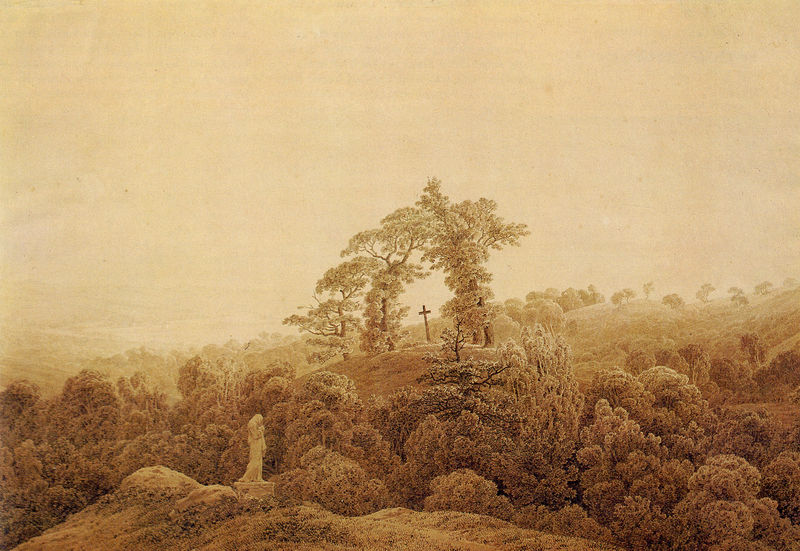
Titel: Küstenlandschaft mit Kreuz und Statue
Künstler: Caspar David Friedrich
Standort: Berlin
Institution: Kupferstichkabinett
Schlagwörter: baum, berg, blätter, gemälde, himmel, mann, weiß, wolken, bäume, gelb, grün, landschaft, ocker, äste, braun, frau, grau, hell, licht, marmor, schwarz, zeichnung, ausblick, blick, park, rasen, schleier, weg, wiese, beige, mensch, sockel, spitze, stein, ast, ferne, horizont, hügel, natur, strauch, weite, busch, büsche, einsam, gebüsch, sonne, sträucher, figur, realismus, paar, blatt, wald, anhöhe, skulptur, statue, sommer, düster, bogen, berge, dunst, nebel, monochrom, grisaille, sepia, friedrich, romantik, luft, turner, ernst, plastik, frottage, tor, foto, kreuz, bedeckt, bergspitze, denkmal, wälder, lichtung, monochromie, druck, wolkig, kuppe, radierung, stich, friedhof, beten, büme, christus, grab, jesus, hügelig, romantisch, brauntöne, betende, laubbäume, hain, eiche, caspar david friedrich, maria, madonna, mutter gottes, trauernde, sandsturm, baume, golgatha, william turner, ätzung, tonal, verschleierte, beten hain ol